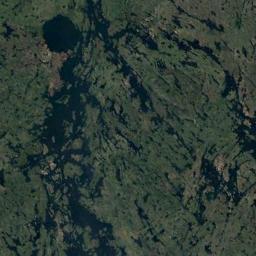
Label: wetland